Field crop: maize
Growth stage: 2
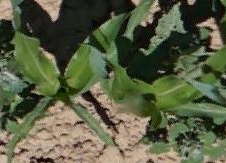
Species: maize